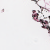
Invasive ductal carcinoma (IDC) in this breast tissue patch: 0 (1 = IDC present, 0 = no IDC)